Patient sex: M
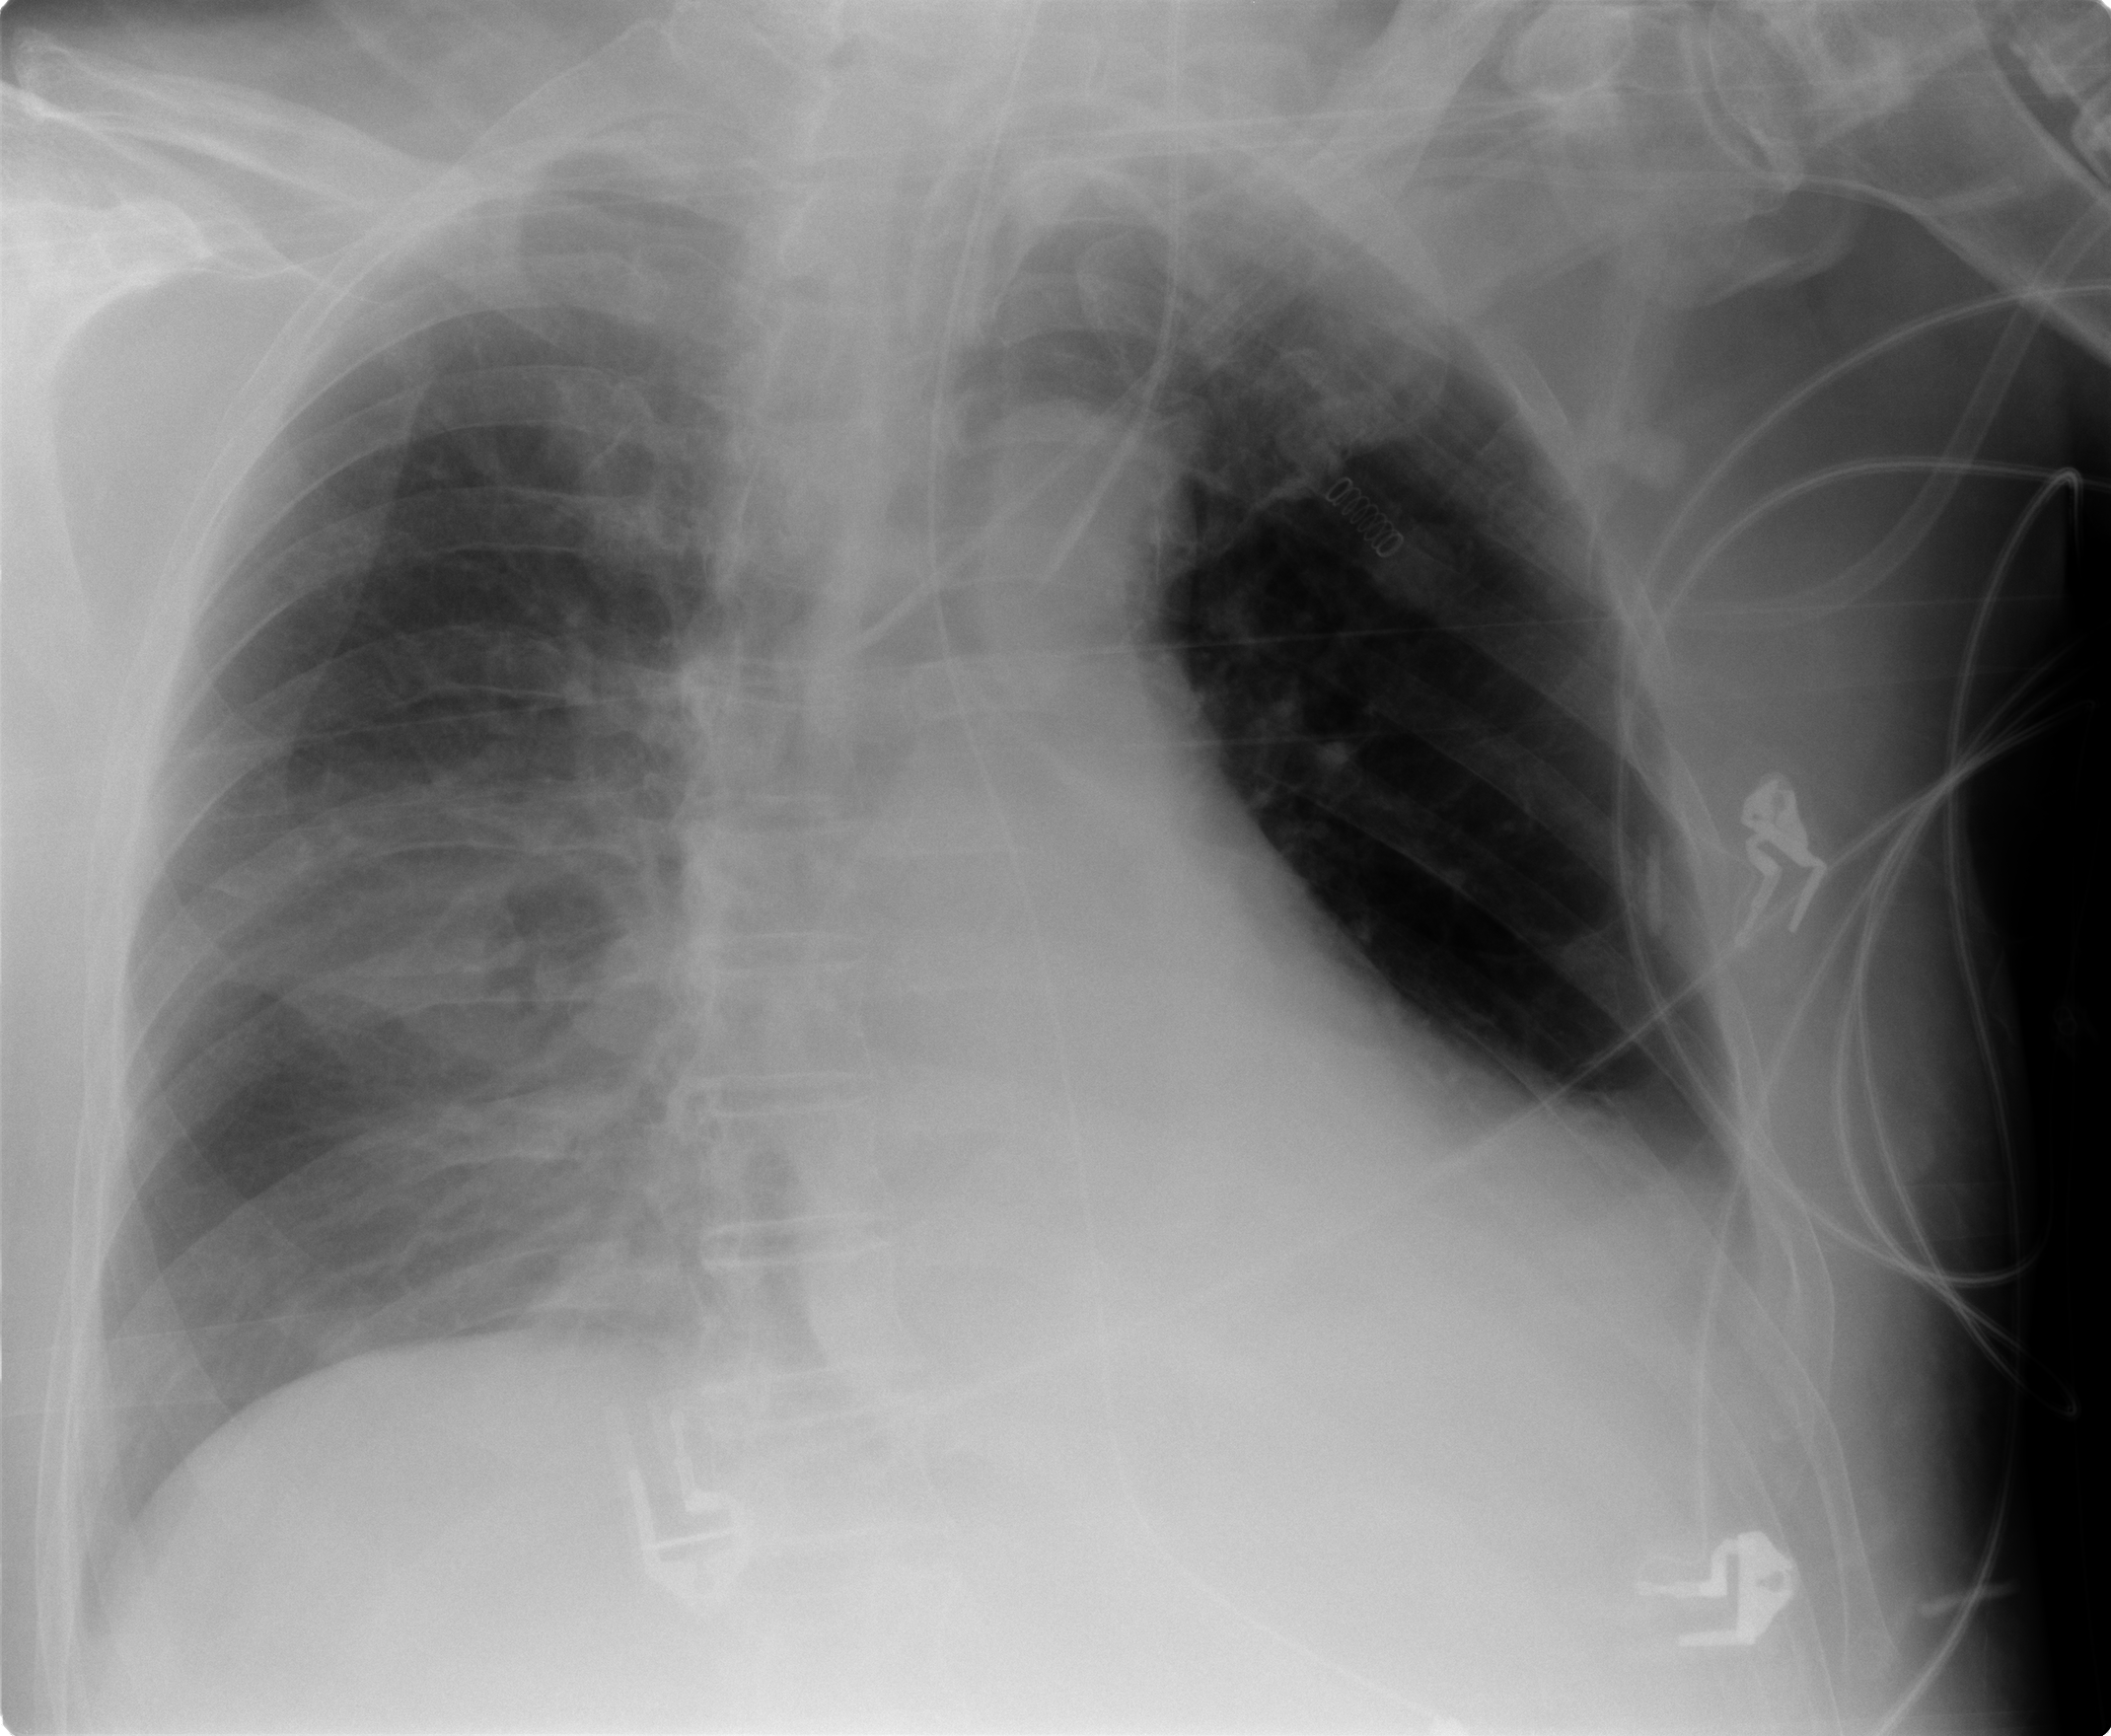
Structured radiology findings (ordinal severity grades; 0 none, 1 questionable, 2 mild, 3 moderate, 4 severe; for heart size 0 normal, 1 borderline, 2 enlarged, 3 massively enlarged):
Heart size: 1
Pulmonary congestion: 2
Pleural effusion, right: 3
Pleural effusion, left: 2
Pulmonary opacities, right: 0
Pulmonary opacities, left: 0
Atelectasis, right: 2
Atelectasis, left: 2